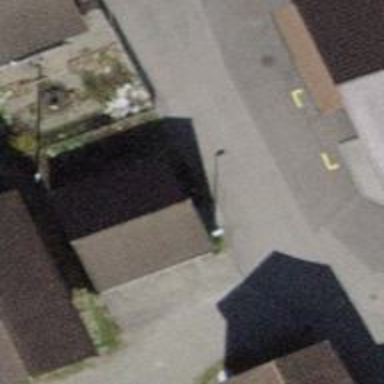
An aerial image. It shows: Garage.